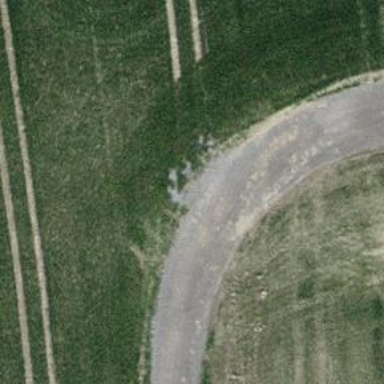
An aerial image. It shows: Well-maintained track road of grade 1.